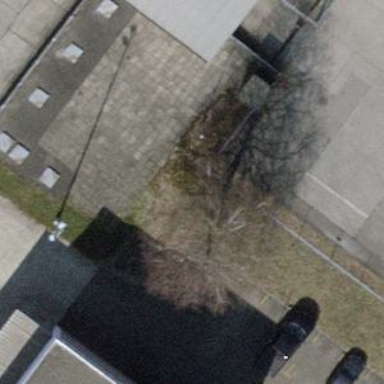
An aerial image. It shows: Flagpole structure.